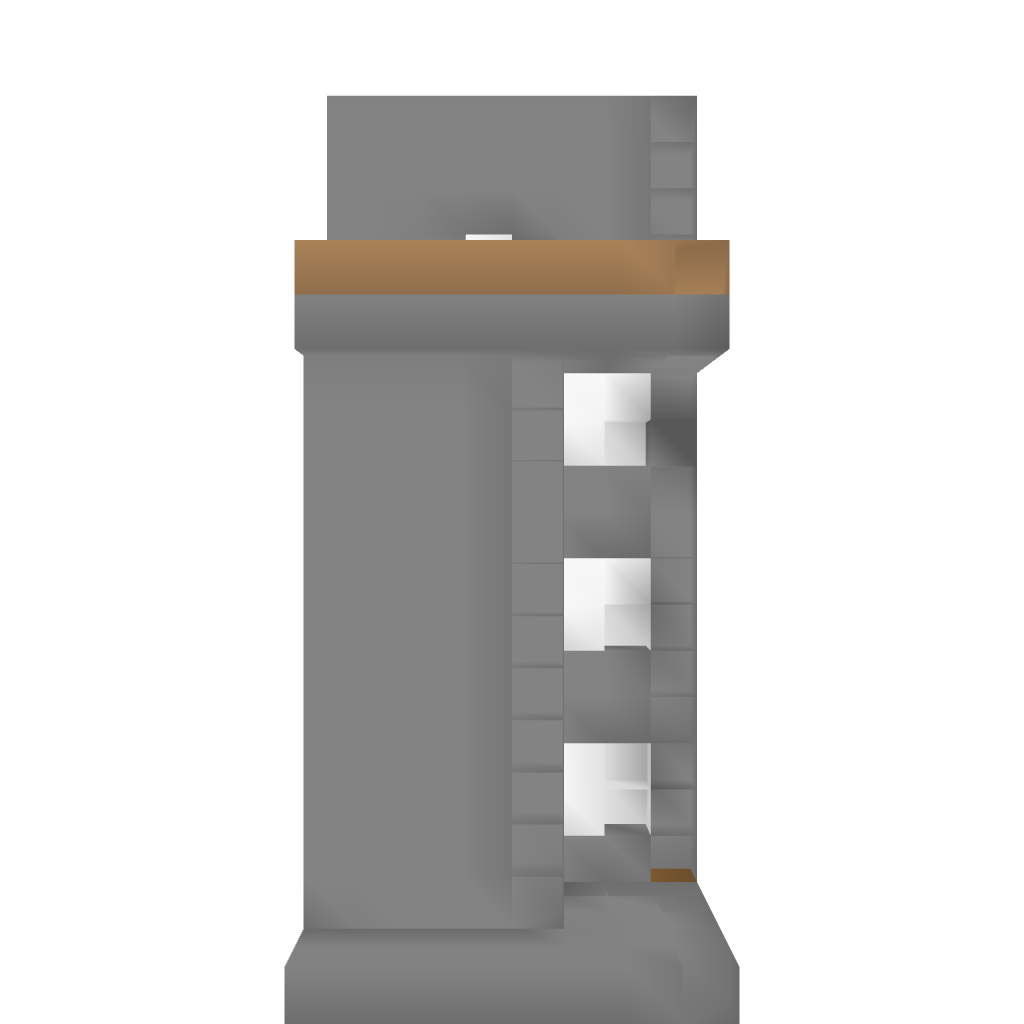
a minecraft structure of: Apartment bad low quality